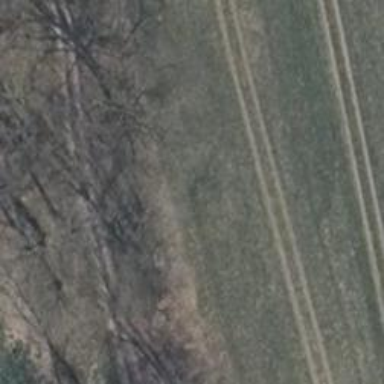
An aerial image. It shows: Row of deciduous broadleaved trees.